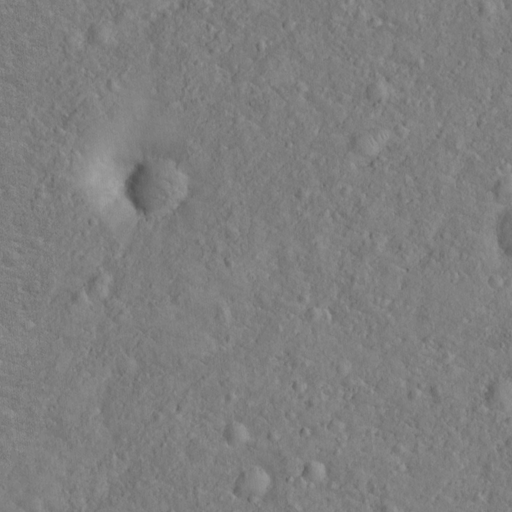
Objects detected: cone